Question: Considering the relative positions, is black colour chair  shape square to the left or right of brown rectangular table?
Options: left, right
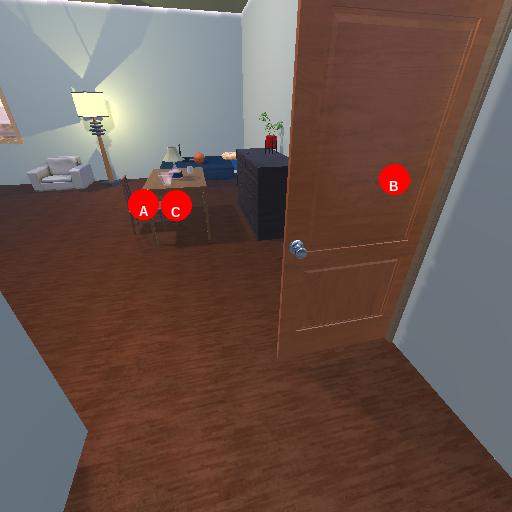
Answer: left